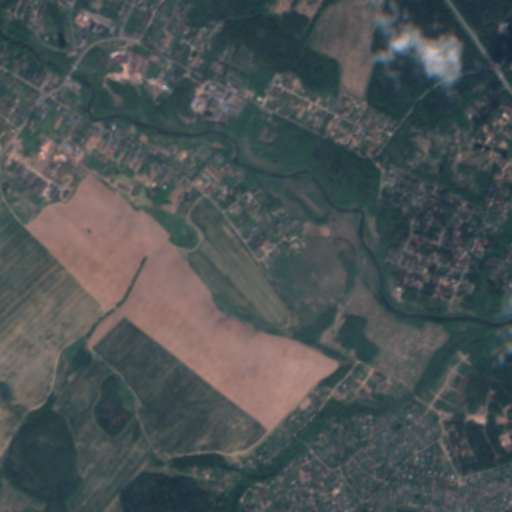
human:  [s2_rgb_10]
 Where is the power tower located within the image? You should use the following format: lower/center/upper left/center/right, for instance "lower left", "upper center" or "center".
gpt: The power tower is located in the lower left of the image.
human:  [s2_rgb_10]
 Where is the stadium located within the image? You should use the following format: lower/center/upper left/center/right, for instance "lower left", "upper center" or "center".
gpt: The stadium is located in the upper left of the image.
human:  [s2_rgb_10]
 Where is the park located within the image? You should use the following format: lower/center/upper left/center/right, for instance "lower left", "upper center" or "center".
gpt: There is no park in the image.